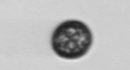
Label: Dinophyceae